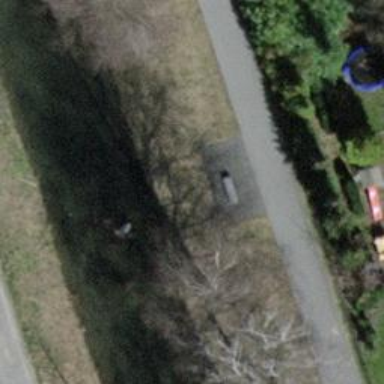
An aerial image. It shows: Picnic table located in leisure land area.